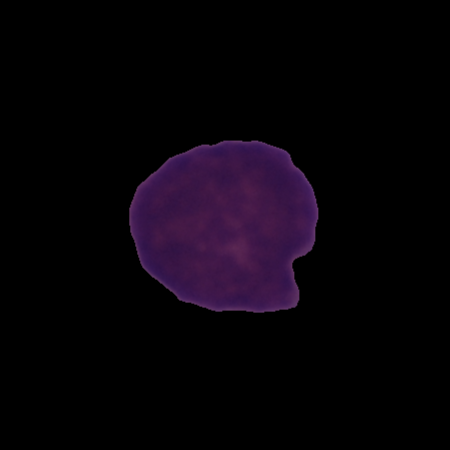
Label: cancer